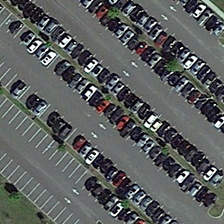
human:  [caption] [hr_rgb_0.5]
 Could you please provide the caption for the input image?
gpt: many cars are in a parking lot with several green trees .

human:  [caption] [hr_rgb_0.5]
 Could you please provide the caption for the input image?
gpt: many cars are in a parking lot with several green trees .

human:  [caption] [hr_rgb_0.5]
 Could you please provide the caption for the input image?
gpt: many cars are in a parking lot with several green trees .

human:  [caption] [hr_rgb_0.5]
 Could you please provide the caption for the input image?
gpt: many cars are in a parking lot with several green trees .

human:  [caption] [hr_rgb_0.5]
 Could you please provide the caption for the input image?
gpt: many cars are in a parking lot with several green trees .